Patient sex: F
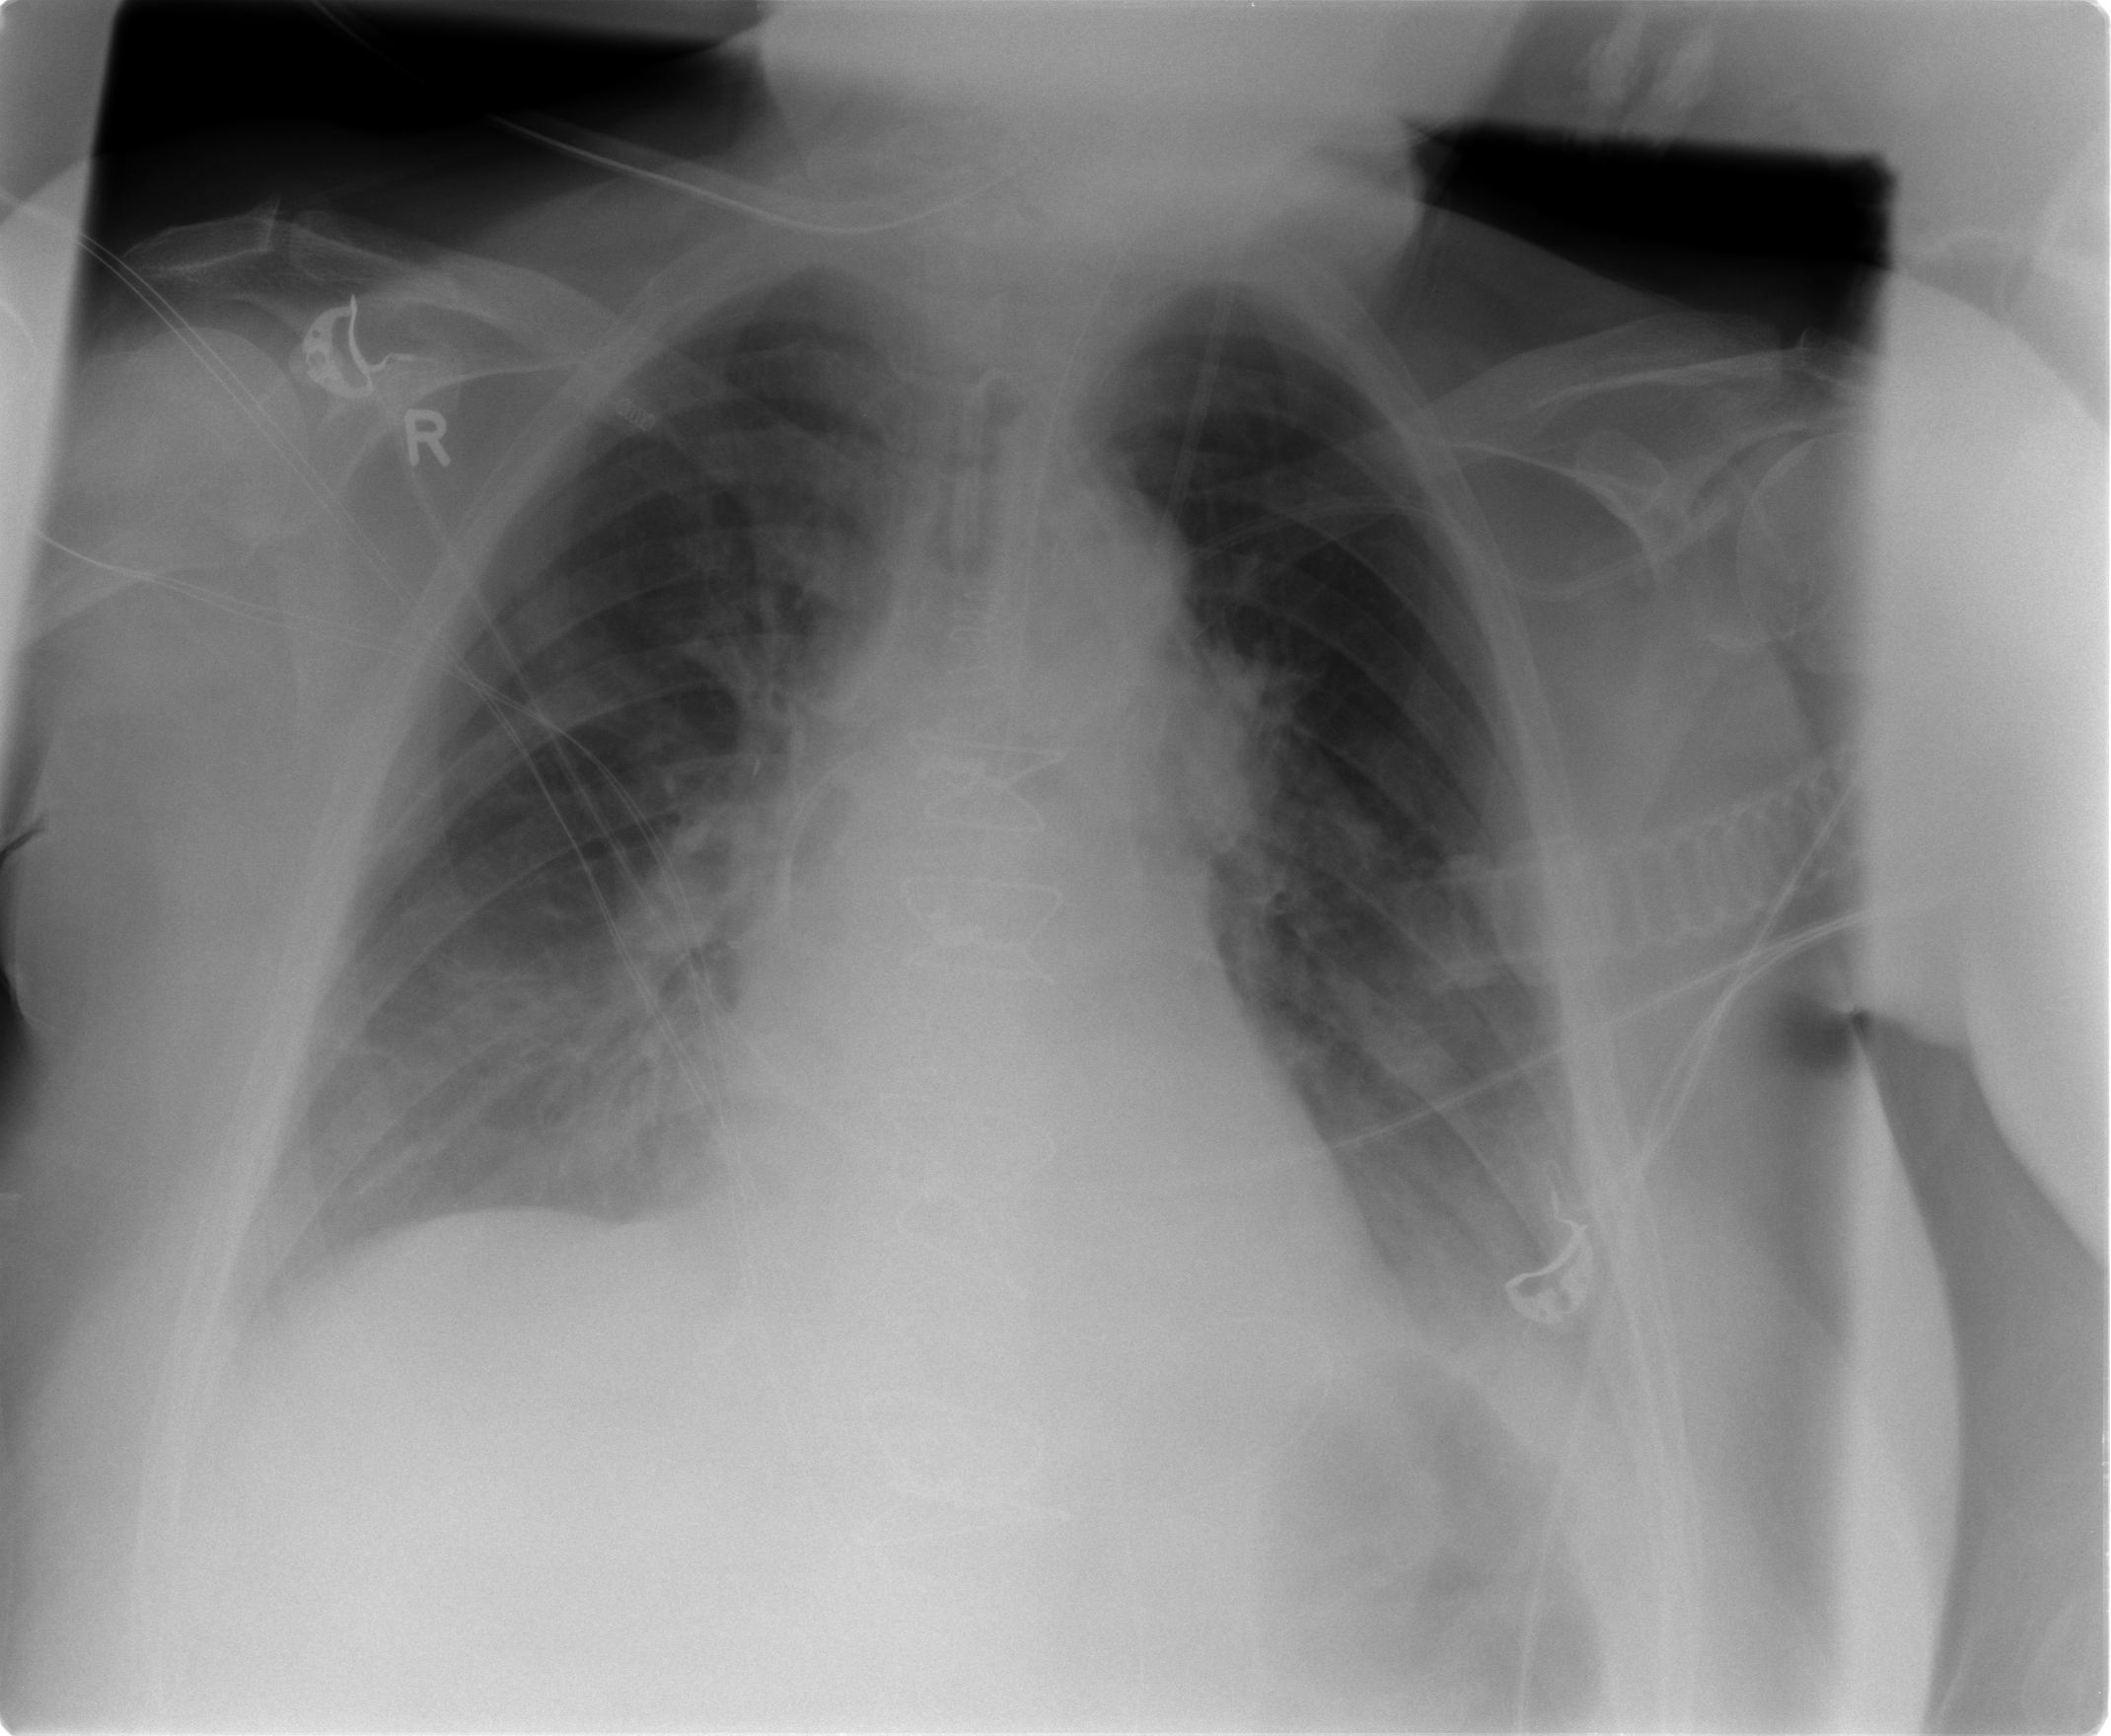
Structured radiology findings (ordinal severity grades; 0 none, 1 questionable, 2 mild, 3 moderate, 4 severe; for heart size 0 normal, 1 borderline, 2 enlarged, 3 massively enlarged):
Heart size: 2
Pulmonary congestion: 2
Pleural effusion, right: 1
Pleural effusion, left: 2
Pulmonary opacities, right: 2
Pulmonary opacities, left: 1
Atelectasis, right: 2
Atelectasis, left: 2